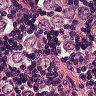
Metastatic tissue present: yes